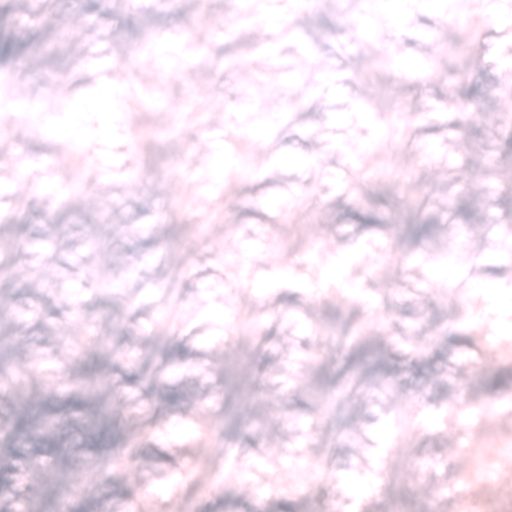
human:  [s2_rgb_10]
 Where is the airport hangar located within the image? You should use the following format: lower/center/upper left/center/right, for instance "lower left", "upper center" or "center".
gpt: The airport hangar is located in the upper left of the image.
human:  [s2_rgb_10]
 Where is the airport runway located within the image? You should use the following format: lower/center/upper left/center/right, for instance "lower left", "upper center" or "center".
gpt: The airport runway is located in the upper center of the image.
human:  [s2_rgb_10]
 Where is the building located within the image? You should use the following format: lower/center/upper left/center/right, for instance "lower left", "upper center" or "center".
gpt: The building is located in the upper left of the image.
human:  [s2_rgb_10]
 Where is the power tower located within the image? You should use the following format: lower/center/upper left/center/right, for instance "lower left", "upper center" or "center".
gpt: There is no power tower in the image.